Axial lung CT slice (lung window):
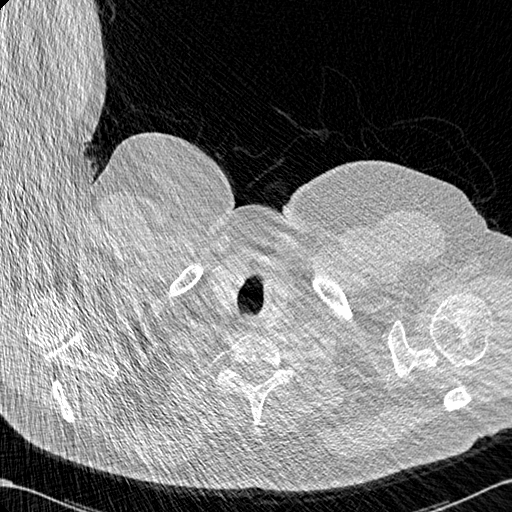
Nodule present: no